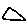
Label: triangle